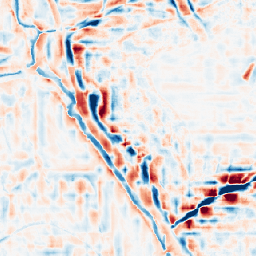
Category: wavelet
Decomposition family: wavelet_reverse_biorthogonal
Decomposition parameters: wavelet: rbio2.4
level: 4
Upsampling method: nearest
Upsampling parameters: scale: 4
Upsampling scale: 4